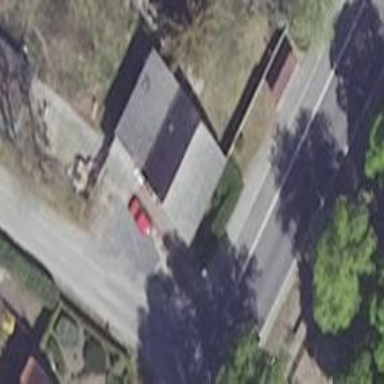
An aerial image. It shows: Detached building with gabled roof.